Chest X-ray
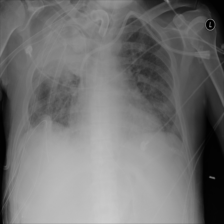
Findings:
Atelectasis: negative
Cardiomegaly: negative
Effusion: negative
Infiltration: positive
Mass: negative
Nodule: negative
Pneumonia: negative
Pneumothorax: negative
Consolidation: negative
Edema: negative
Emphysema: negative
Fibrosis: negative
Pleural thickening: negative
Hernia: negative